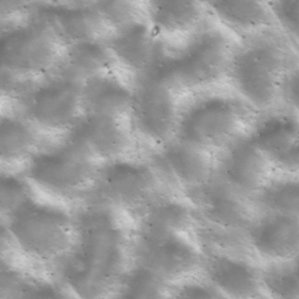
Label: non_frost